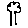
Label: tree